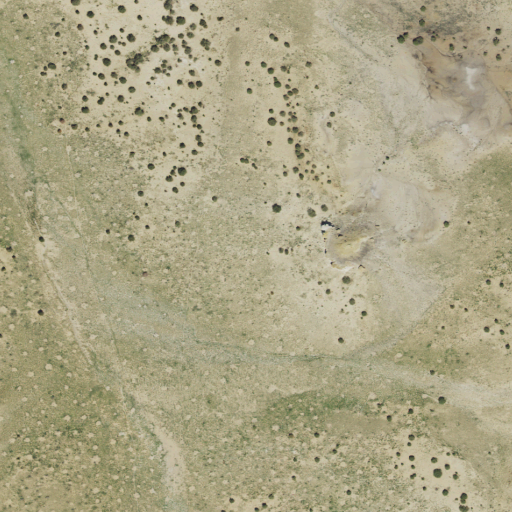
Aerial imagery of mountain in Utah named Stevens Mesa containing only shrub